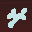
Label: 4